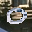
Label: 0